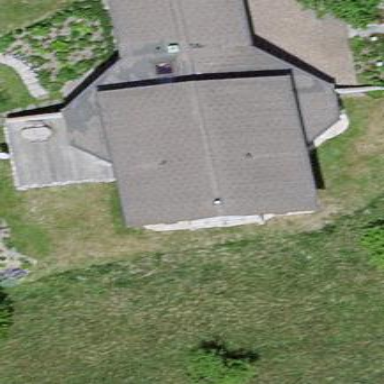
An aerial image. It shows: Simple house.